RGB frame:
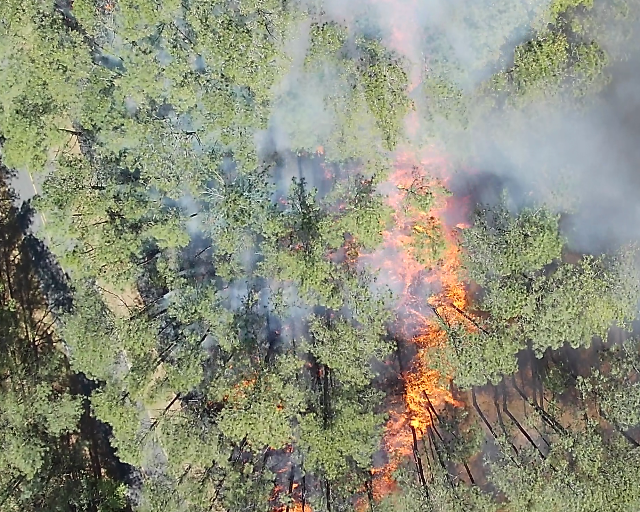
Thermal frame:
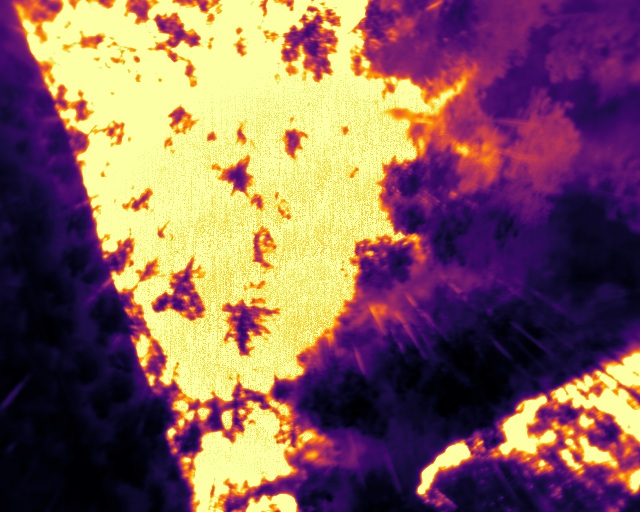
Captured: 2026-02-27 02:35:32
Pixels at or above 80 °C: 214638 (fraction of frame: 0.655)